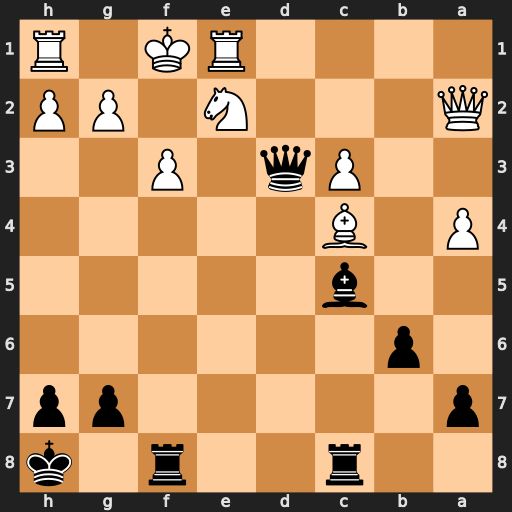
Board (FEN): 2r2r1k/p5pp/1p6/2b5/P1B5/2Pq1P2/Q3N1PP/4RK1R
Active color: b
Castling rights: -
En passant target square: -
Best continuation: Rxf3+ gxf3 Qxf3#